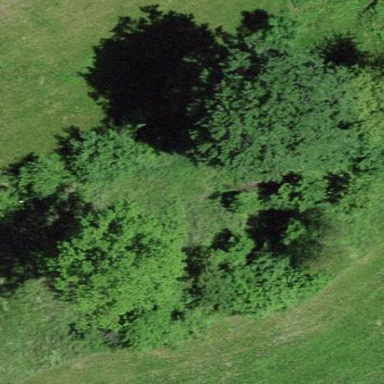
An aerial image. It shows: Forest area.